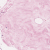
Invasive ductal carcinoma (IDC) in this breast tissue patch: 0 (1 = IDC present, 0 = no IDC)